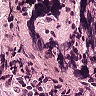
Metastatic tissue present: no